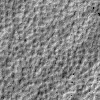
Atmospheric dust classification: not_dusty